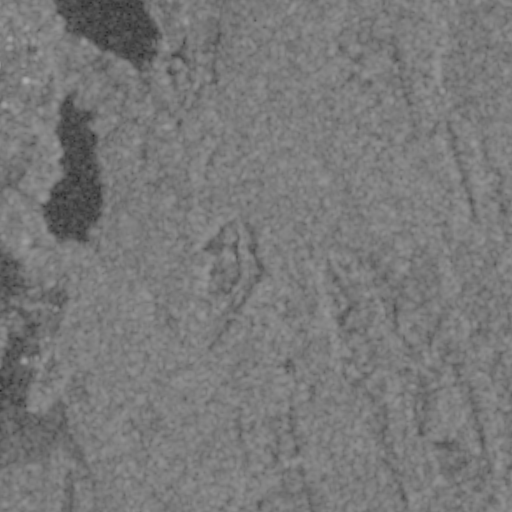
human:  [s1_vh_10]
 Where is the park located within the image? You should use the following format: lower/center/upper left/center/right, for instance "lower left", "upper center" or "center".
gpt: The park is located in the upper left of the image.
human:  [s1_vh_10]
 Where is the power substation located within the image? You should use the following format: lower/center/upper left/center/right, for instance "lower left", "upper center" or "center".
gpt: The power substation is located in the upper left of the image.
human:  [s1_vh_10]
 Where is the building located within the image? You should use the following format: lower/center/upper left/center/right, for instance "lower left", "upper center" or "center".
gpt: There is no building in the image.

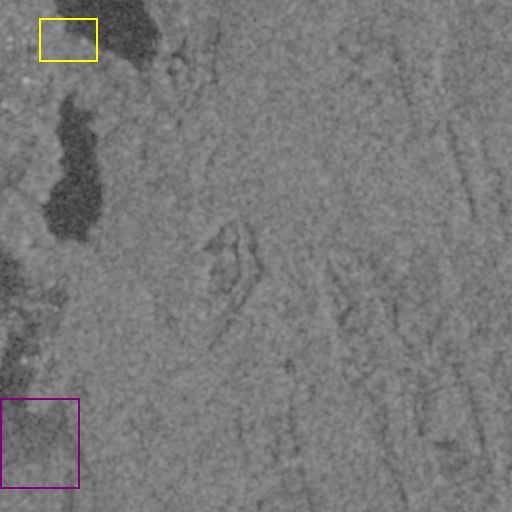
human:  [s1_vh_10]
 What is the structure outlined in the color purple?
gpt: The structure outlined in purple is a crop field.
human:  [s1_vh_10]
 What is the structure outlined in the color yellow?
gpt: The structure outlined in yellow is a park.
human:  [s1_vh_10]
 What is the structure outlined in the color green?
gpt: There is no green outline.